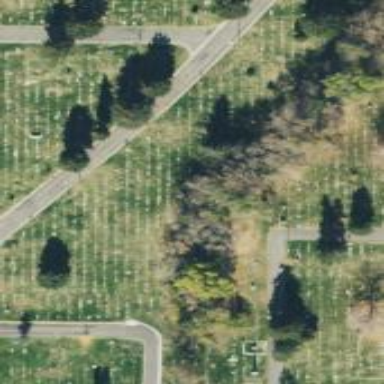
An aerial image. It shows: Sector within cemetery.